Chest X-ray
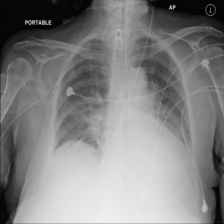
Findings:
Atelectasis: positive
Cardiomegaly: negative
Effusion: negative
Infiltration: negative
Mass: negative
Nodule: negative
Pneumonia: negative
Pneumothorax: negative
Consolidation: negative
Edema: negative
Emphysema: negative
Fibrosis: negative
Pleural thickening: negative
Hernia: negative